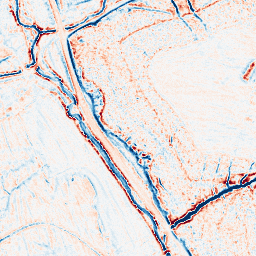
Category: edge_preserving
Decomposition family: bilateral
Decomposition parameters: d: 9
sigma_color: 50
sigma_space: 25
Upsampling method: quintic
Upsampling parameters: scale: 4
Upsampling scale: 4